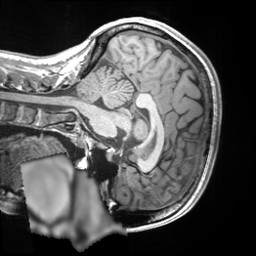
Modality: T1w
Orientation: sagittal
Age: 21
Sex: female
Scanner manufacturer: siemens
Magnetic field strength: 3 T
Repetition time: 1.9 s
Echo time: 0.00293 s